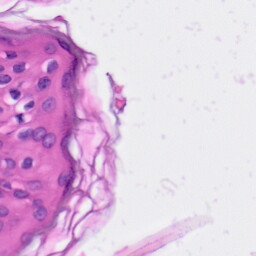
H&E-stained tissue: Skin